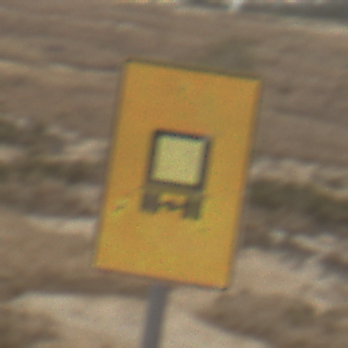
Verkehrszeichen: KennzeichnungspflichtigeFahrzeugeGefaehrlicheGueterOhnePfeilsymbol
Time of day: MorningAfternoon
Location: Outdoor (Nature)
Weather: Overcast
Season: NotSpecified
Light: Natural